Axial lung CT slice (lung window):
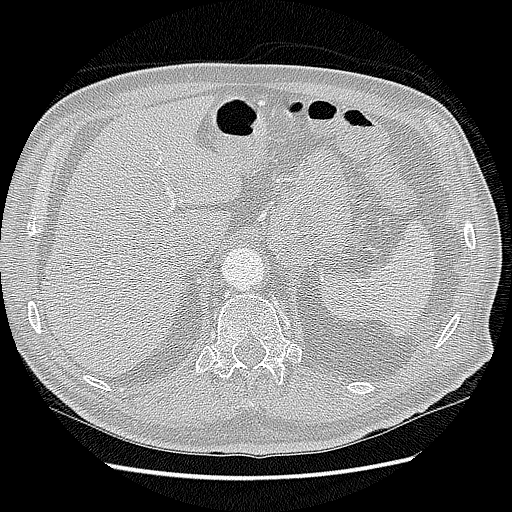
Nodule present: no